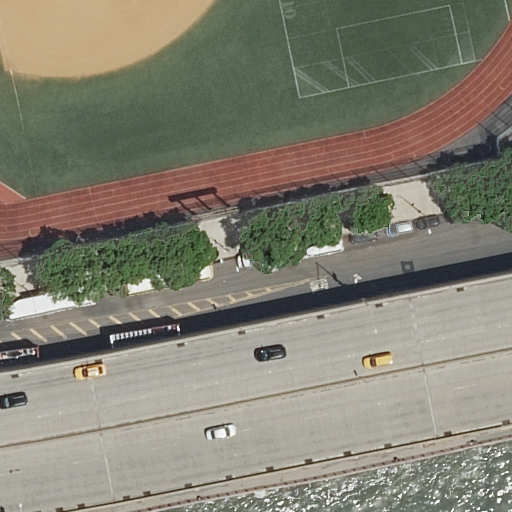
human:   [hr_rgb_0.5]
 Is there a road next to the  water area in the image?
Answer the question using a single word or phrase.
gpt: yes

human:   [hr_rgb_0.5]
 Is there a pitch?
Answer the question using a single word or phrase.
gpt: yes

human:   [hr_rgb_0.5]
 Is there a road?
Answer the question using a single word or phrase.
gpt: yes

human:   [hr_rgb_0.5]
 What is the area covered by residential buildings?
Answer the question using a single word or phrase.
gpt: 0m2

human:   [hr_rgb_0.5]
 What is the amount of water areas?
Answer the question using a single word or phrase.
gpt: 1

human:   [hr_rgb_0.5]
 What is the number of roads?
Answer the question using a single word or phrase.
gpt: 5

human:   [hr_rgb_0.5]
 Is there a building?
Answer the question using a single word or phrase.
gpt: no

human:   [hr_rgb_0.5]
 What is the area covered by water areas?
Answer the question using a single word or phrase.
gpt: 524m2

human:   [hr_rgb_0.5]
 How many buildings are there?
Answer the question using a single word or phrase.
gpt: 0

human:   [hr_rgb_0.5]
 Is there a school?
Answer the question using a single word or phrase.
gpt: yes

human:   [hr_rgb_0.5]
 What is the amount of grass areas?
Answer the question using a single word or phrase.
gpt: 1

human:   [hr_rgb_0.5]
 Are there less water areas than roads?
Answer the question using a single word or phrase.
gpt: yes

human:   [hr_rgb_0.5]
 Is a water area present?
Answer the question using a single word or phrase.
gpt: yes

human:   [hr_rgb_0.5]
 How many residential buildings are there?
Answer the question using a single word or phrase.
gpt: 0

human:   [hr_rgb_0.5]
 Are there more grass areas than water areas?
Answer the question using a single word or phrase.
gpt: no

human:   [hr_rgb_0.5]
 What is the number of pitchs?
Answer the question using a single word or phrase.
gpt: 2

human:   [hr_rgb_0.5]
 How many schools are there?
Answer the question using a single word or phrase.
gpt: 1

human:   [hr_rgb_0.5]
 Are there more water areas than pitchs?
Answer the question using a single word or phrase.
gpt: no

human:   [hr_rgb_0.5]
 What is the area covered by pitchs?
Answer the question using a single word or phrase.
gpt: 2399m2

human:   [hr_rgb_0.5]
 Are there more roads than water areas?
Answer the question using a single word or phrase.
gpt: yes

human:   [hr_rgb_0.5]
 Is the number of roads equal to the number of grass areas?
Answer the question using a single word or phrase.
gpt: no

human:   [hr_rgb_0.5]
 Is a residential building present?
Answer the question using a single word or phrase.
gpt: no

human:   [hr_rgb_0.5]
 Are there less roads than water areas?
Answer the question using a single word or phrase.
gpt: no

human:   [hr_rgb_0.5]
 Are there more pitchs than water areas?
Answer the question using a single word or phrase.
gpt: yes

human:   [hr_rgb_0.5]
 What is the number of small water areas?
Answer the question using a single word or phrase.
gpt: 0

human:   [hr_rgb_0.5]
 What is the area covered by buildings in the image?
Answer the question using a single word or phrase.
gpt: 0m2

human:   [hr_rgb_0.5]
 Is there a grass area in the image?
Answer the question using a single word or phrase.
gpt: yes

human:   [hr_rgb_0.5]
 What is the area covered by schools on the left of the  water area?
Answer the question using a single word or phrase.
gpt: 0m2

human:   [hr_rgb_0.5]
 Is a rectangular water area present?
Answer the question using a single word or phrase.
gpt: yes

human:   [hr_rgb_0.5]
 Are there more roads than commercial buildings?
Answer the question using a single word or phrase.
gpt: yes

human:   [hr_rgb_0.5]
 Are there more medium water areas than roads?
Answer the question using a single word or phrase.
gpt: no

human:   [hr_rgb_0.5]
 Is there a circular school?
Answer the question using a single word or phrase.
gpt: no

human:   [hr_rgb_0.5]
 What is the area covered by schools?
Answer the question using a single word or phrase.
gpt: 4977m2

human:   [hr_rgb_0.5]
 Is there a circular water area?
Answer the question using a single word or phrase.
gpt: no

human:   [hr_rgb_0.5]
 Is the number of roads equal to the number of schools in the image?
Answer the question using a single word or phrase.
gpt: no

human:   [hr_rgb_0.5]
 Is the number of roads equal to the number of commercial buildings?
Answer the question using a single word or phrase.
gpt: no

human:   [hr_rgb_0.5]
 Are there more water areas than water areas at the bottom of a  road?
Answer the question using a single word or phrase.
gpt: no

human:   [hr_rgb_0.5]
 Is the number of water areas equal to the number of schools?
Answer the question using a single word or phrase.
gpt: yes

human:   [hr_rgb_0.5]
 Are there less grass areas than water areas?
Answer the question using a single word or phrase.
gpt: no

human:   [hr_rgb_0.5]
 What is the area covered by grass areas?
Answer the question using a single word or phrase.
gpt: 2817m2

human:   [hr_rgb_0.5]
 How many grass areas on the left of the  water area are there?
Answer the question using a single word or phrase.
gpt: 0

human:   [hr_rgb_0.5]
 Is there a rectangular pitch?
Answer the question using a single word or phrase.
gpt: yes

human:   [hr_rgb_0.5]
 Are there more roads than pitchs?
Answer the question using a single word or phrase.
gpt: yes

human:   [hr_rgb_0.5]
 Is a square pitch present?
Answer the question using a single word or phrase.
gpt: no

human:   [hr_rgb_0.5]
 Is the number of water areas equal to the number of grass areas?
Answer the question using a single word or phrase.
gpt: yes

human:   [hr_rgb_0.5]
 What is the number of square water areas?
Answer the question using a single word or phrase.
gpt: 0

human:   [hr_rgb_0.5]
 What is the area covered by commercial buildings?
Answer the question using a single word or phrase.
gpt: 0m2

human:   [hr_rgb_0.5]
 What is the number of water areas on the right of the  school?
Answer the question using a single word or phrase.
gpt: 0

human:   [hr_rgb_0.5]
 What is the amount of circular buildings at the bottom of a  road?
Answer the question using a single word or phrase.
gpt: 0

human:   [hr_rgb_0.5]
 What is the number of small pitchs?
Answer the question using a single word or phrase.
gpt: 0

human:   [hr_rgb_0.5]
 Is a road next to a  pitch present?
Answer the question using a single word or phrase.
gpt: yes

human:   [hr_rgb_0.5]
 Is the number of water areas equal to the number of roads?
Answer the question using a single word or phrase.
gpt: no

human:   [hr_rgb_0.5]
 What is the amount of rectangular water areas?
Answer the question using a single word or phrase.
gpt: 1

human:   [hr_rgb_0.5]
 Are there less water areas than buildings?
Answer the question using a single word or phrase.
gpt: no

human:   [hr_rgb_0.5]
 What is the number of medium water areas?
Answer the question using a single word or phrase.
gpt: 0

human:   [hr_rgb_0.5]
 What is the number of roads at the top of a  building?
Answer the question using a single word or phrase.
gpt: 0

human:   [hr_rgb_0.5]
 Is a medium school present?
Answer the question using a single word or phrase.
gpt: no

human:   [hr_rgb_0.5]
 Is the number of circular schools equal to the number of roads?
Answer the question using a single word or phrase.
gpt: no

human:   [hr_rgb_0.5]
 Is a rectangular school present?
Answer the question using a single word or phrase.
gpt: yes

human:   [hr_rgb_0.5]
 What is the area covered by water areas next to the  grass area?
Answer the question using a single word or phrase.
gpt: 524m2

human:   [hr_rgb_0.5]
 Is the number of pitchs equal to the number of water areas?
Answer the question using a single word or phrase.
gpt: no

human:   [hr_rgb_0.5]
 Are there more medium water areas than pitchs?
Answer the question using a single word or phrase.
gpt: no

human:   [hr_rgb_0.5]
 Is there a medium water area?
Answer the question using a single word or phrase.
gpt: no

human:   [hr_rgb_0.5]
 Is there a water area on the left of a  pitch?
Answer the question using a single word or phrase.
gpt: no